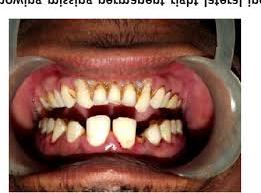
Condition: hypodontia